Question: I am trying to nest two subset data inside aggregate. but it returns different length of data and hence unable to compute.
What options do i have?
'''
newfile<- aggregate(cbind(subset(IVA,IVA$IVR.Agent =="Agent"),subset(IVA,IVA$IVR.Agent=="IVR")) ~ IVA$OrderNo, FUN = length, rm.action = TRUE)
'''
Below is the error that I got
'''
Error in data.frame(..., check.names = FALSE) :
arguments imply differing number of rows: 25039, 4585
'''
I am trying to make a that will show Agent count and IVR count in separate columns just like in excel, if for a specific order there is no IVR it shows null otherwise its count.
DataSet looks like this
'''
OrderNo IVR/Agent
A1 IVR
B1 Agent
A2 Agent
B2 IVR
A3 Agent
B3 Agent
A4 Agent
B4 Agent
A5 IVR
B5 Agent
'''

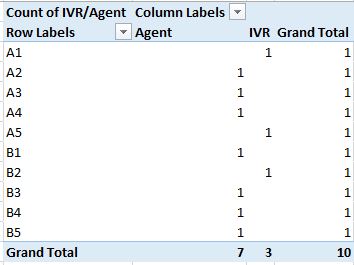
Answer: So, you wanna check out the 'reshape2' package and the 'cast' function. Check out the code below:
'''
# install.packages('reshape2') # only run if you haven't downloaded before
library(reshape2)
datCast <- dcast(dat, OrderNo ~ IVR.Agent, fun.aggregate = length, margins = T)
datCast
OrderNo Agent IVR (all)
1 A1 0 1 1
2 A2 1 0 1
3 A3 1 0 1
4 A4 1 0 1
5 A5 0 1 1
6 B1 1 0 1
7 B2 0 1 1
8 B3 1 0 1
9 B4 1 0 1
10 B5 1 0 1
11 (all) 7 3 10
'''